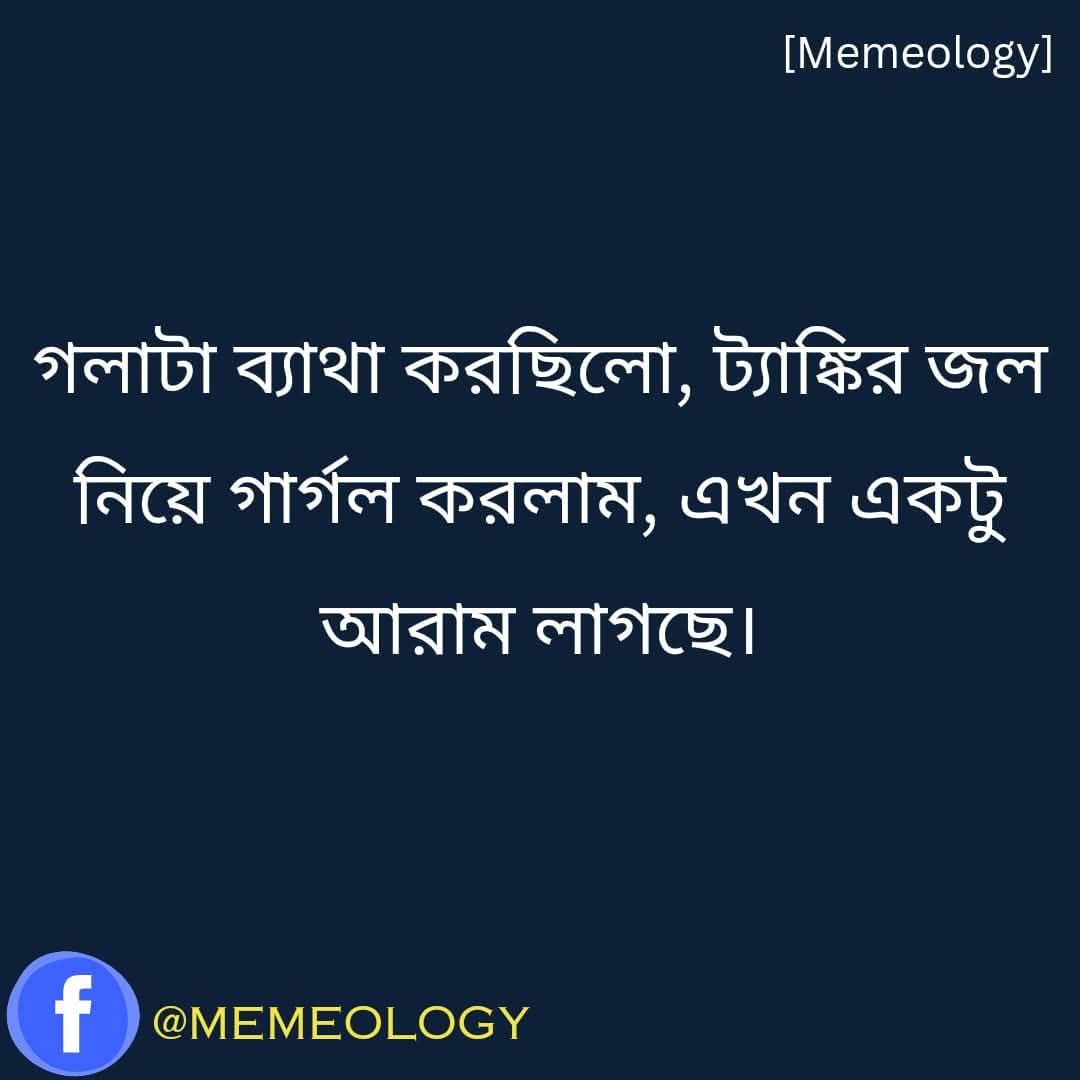
Text: গলাটা ব্যাথা করছিলো, ট্যাঙ্কির জল নিয়ে গার্গল করলাম, এখন একটু আরাম লাগছে।
Label: Non Hate